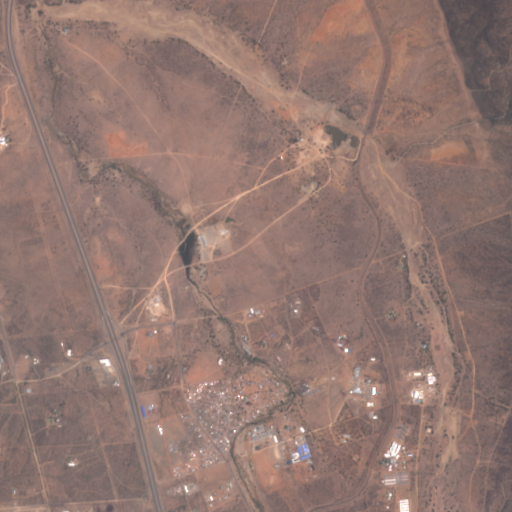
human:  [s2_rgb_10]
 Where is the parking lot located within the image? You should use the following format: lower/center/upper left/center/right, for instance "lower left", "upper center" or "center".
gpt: The parking lot is located in the lower left of the image.
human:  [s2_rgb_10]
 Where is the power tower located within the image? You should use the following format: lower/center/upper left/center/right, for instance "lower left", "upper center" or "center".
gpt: The power tower is located in the left of the image.
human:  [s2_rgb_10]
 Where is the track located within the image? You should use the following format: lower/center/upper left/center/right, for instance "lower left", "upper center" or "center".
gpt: There is no track in the image.